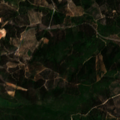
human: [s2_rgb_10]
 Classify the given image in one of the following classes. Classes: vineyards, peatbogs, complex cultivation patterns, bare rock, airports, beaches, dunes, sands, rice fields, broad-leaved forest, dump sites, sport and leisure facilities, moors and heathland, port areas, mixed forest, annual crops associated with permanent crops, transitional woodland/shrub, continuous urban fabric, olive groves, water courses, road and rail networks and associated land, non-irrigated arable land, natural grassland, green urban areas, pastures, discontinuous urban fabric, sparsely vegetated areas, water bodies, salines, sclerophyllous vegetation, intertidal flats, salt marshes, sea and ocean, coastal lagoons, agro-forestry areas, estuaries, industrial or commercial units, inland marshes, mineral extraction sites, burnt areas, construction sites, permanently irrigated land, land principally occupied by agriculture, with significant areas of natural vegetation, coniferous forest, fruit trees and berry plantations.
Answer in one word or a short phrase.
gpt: olive groves, coniferous forest, mixed forest, moors and heathland